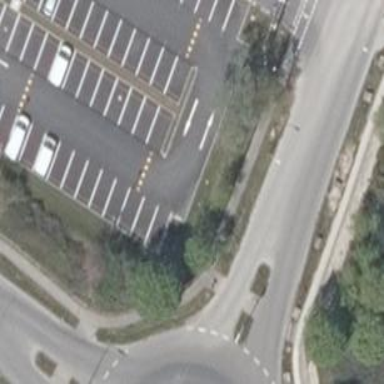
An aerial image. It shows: Parking aisle designated as service road.